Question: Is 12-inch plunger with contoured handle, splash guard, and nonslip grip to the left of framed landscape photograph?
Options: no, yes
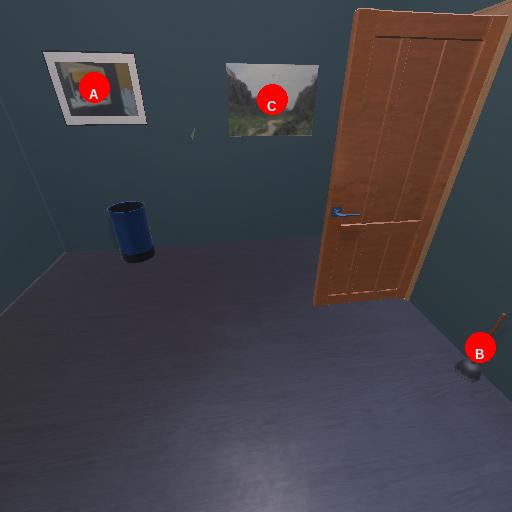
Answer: no